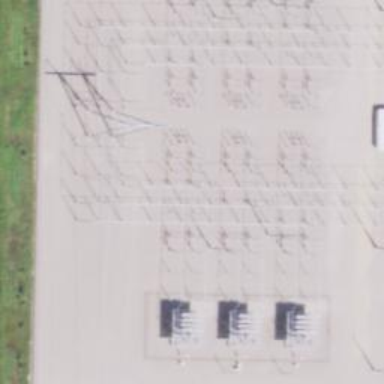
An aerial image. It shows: Switch for power supply.